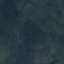
Land use / land cover: HerbaceousVegetation